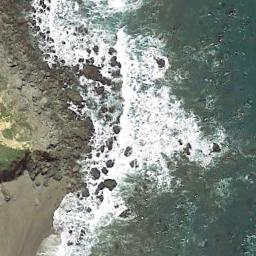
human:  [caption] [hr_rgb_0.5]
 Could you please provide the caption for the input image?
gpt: Green water and messy reef .

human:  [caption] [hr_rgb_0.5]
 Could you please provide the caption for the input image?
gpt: The type of beach is rocky coast and the beach has some marine stacks .

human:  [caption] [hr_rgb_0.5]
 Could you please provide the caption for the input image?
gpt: The huge swashes beat against the rocks and stirs up waves .

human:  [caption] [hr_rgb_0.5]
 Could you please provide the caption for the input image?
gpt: There is a little greenery near the beach .

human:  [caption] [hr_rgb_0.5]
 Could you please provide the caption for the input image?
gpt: Many stones of different sizes are on the margin of beach .